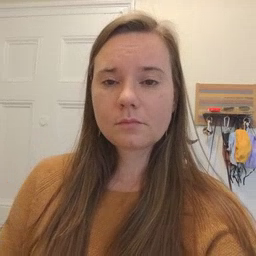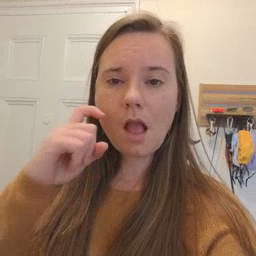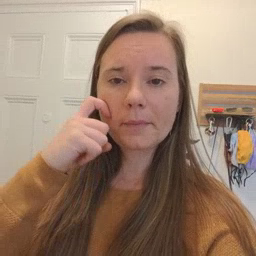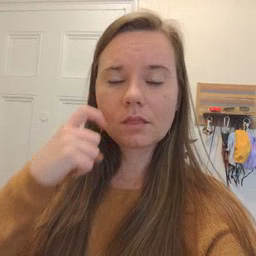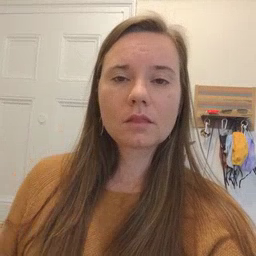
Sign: apple